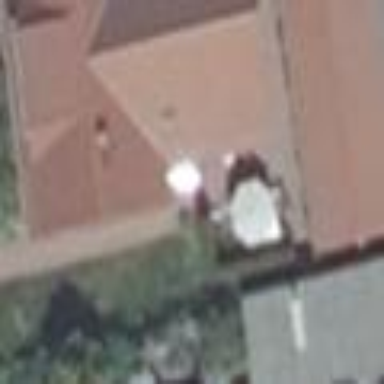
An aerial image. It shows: Detached building with gabled roof.